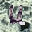
Label: 4